Question: I'd really like my app to have a Spinner which stretches the entire length of my ActionBar, like the one in Gmail 4.0. Anyone know how to achieve this? Even if I set "match_parent" in the Spinner layout resource, it doesn't fill the entire bar. Preferably, I'd like to be able to have it fill the entire bar except for my action items, rather than using the split actionbar as well.
: see my answer below for an implementation using the built-in actionbar, or hankystyles' when using a custom view

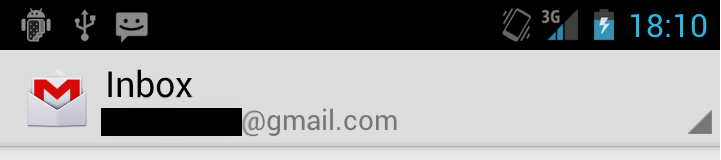
Answer: Bit annoying that I've just done it, but here is a method of doing it using the built-in Spinner in the action bar. All you need to do is make your spinner item's main container a 'RelativeLayout' and set its gravity to fillHorizontal, like so:
'''
<?xml version="1.0" encoding="utf-8"?>
<RelativeLayout xmlns:android="http://schemas.android.com/apk/res/android"
android:id="@+id/RelativeLayout1"
android:layout_width="match_parent"
android:layout_height="wrap_content"
android:gravity="fill_horizontal"
android:orientation="vertical" >
<TextView
android:id="@android:id/text1"
android:layout_width="match_parent"
android:layout_height="wrap_content"
android:layout_alignParentLeft="true"
android:layout_alignParentTop="true"
android:layout_marginBottom="-4dip"
android:text="@string/gen_placeholder"
android:textAppearance="?android:attr/textAppearanceMedium" />
<TextView
android:id="@+id/TextView1"
android:layout_width="match_parent"
android:layout_height="wrap_content"
android:layout_alignParentLeft="true"
android:layout_below="@android:id/text1"
android:text="@string/app_name"
android:textAppearance="?android:attr/textAppearanceSmall" />
</RelativeLayout>
'''
And initialising the Adapter as so:
'''
ArrayAdapter<CharSequence> barAdapter = new ArrayAdapter<CharSequence>(this, R.layout.subtitled_spinner_item,
android.R.id.text1, getResources().getStringArray(R.array.actionList));
barAdapter.setDropDownViewResource(android.R.layout.simple_spinner_dropdown_item);
'''
which then gives the required spinner spanning the entire actionbar (except for the action buttons):